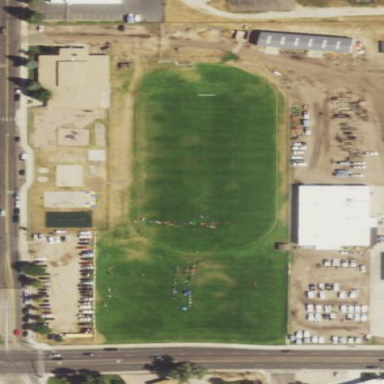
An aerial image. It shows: Soccer pitch for leisureland activities.